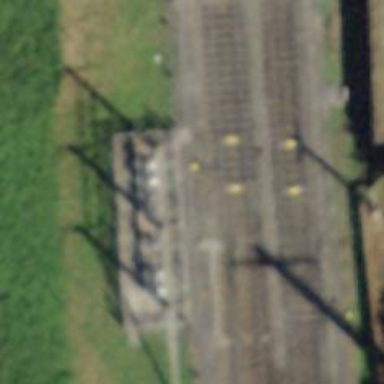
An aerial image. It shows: Railway track with contact line for electrification.